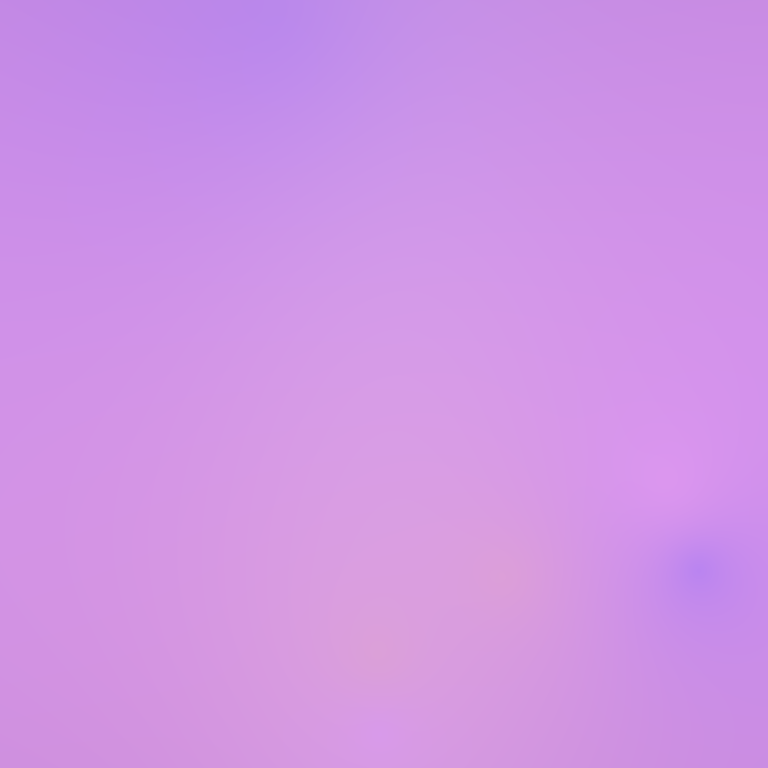
Abstract light effect, smooth gradient from soft lavender to gentle pink, serene atmosphere, diffuse glow, no room, no furniture, no objects.